Question: I am looking at the change in maximum temperature per month, from <PHONE> using data thus:
<URL>
I have decided to only plot the abline for each month on the graph for clarity. My code is as follows:
'''
OxTemp$Month <- factor(OxTemp$Month, levels=c("January", "February", "March","April", "May", "June", "August", "September", "October", "November", "December"), ordered=TRUE)
p<-ggplot(OxTemp, aes(x=Year, y=MaxT, group=Month, colour=Season, linetype=Month))
p+geom_smooth(method = 'lm',size = 1, se = F)
'''
Which gives me the following plot:

I was wondering if there was a way to:
a) Change the colours in the "Month" legend to match the colours in the "Season" legend
b) Make the legends a little wider so that the linetypes are more visible
c) Add a label of each line's gradient to the plot, such that to the right handside of each line the slope value is displayed
Many thanks!
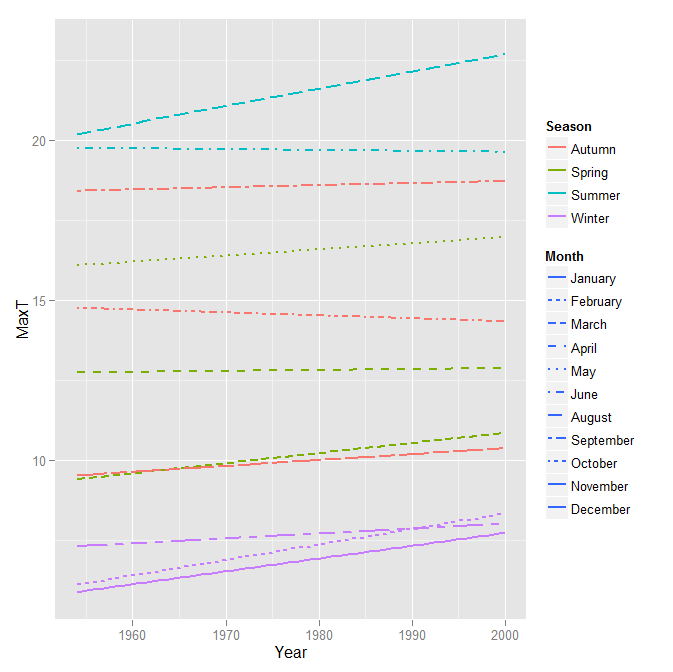
Answer: '''
OxTemp <- read.table("http://pastebin.com/raw.php?i=37zUkaA4",header=TRUE,stringsAsFactors=FALSE)
library(ggplot2)
OxTemp$Month <- factor(OxTemp$Month,
levels=c("Jan", "Feb", "Mar","Apr", "May", "Jun","Jul", "Aug", "Sep", "Oct", "Nov", "Dec"), ordered=TRUE)
OxTemp$Season <- factor(OxTemp$Season,
levels=c("Spring", "Summer", "Autumn", "Winter"), ordered=TRUE)
library(plyr)
slopedat <- ddply(OxTemp,.(Month),function(df) data.frame(slope=format(signif(coef(lm(MaxT~Year,data=df))[2],2),scientific=-2),
y=max(predict(lm(MaxT~Year,data=df)))))
p <- ggplot(OxTemp, aes(x=Year, y=MaxT)) +
geom_smooth(aes(group=Month, colour=Season, linetype=Month),method = 'lm',size = 1, se = F) +
scale_colour_manual(values=c("Winter"= 4, "Spring" = 1, "Summer" = 2,"Autumn" = 3)) +
geom_text(data=slopedat,aes(x=2005,y=y,label=paste0("slope = ",slope))) +
scale_x_continuous(limits=c(1950, 2010)) +
guides(linetype=guide_legend(override.aes=list(colour=c("Jan"= 4, "Feb" = 4, "Mar" = 1,
"Apr" = 1, "May" = 1, "Jun" = 2,
"Jul" = 2, "Aug" = 2, "Sep" = 3,
"Oct" = 3, "Nov" = 3, "Dec" = 4)),keywidth=5))
print(p)
'''